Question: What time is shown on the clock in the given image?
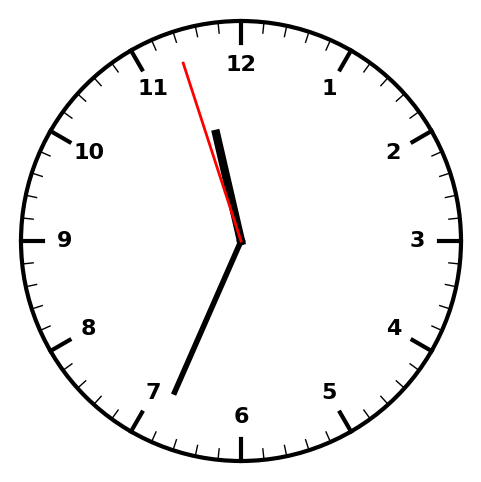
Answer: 11:33:57